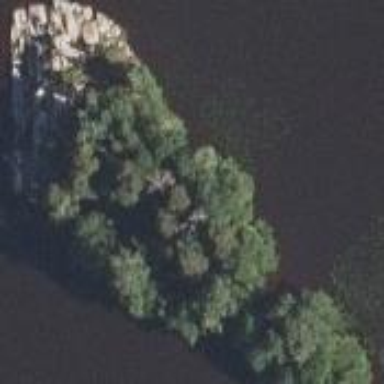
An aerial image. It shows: Islet surrounded by woodland.